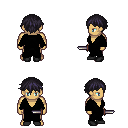
a pixel art fantasy rpg character, male body template, human, tanned skin, black robe, metal pants, raven short bangs hairstyle, black shoes, dagger, four views (front, back, left, right), 2x2 character sprite sheet, small pixel art, hard edges, no anti-aliasing